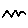
Label: zigzag